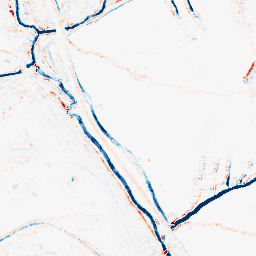
Category: morphological
Decomposition family: morphological_square
Decomposition parameters: operation: average
size: 5
Upsampling method: quintic
Upsampling parameters: scale: 2
Upsampling scale: 2